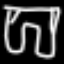
Label: pants